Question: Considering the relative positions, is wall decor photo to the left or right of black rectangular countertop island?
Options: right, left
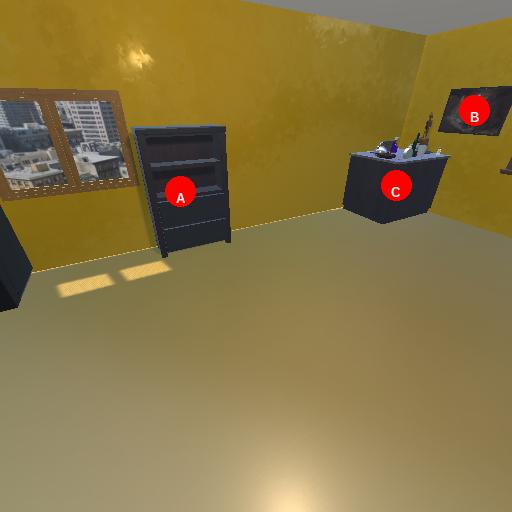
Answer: right